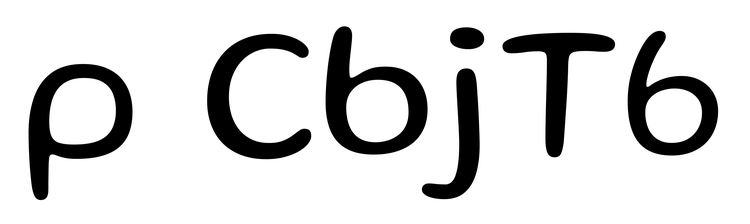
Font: Gluten_Light